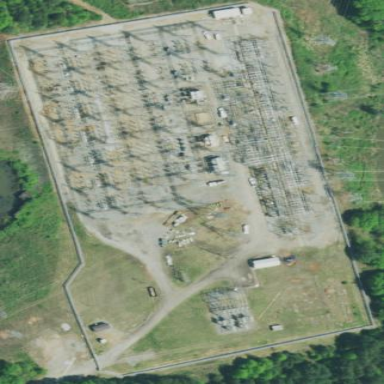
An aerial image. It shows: Fence surrounds transmission level power substation.